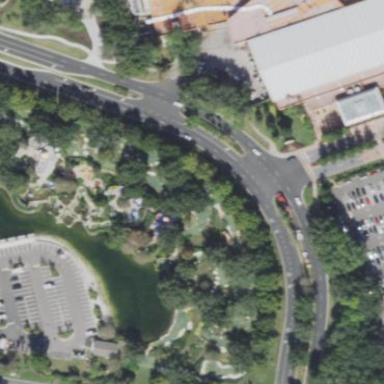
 popular attraction for tourists and leisure seekers."